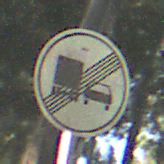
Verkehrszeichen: EndeUeberholverbotKraftfahrzeuge
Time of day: MorningAfternoon
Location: Outdoor (Nature)
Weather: Clear
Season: NotSpecified
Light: Natural